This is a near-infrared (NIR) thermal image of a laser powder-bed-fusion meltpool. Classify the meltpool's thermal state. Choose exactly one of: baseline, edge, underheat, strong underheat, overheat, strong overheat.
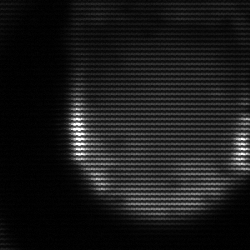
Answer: edge